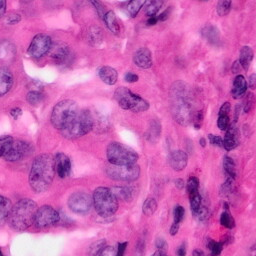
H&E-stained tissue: Pancreatic